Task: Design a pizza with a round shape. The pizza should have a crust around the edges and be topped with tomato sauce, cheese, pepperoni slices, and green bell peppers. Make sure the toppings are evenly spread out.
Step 299:
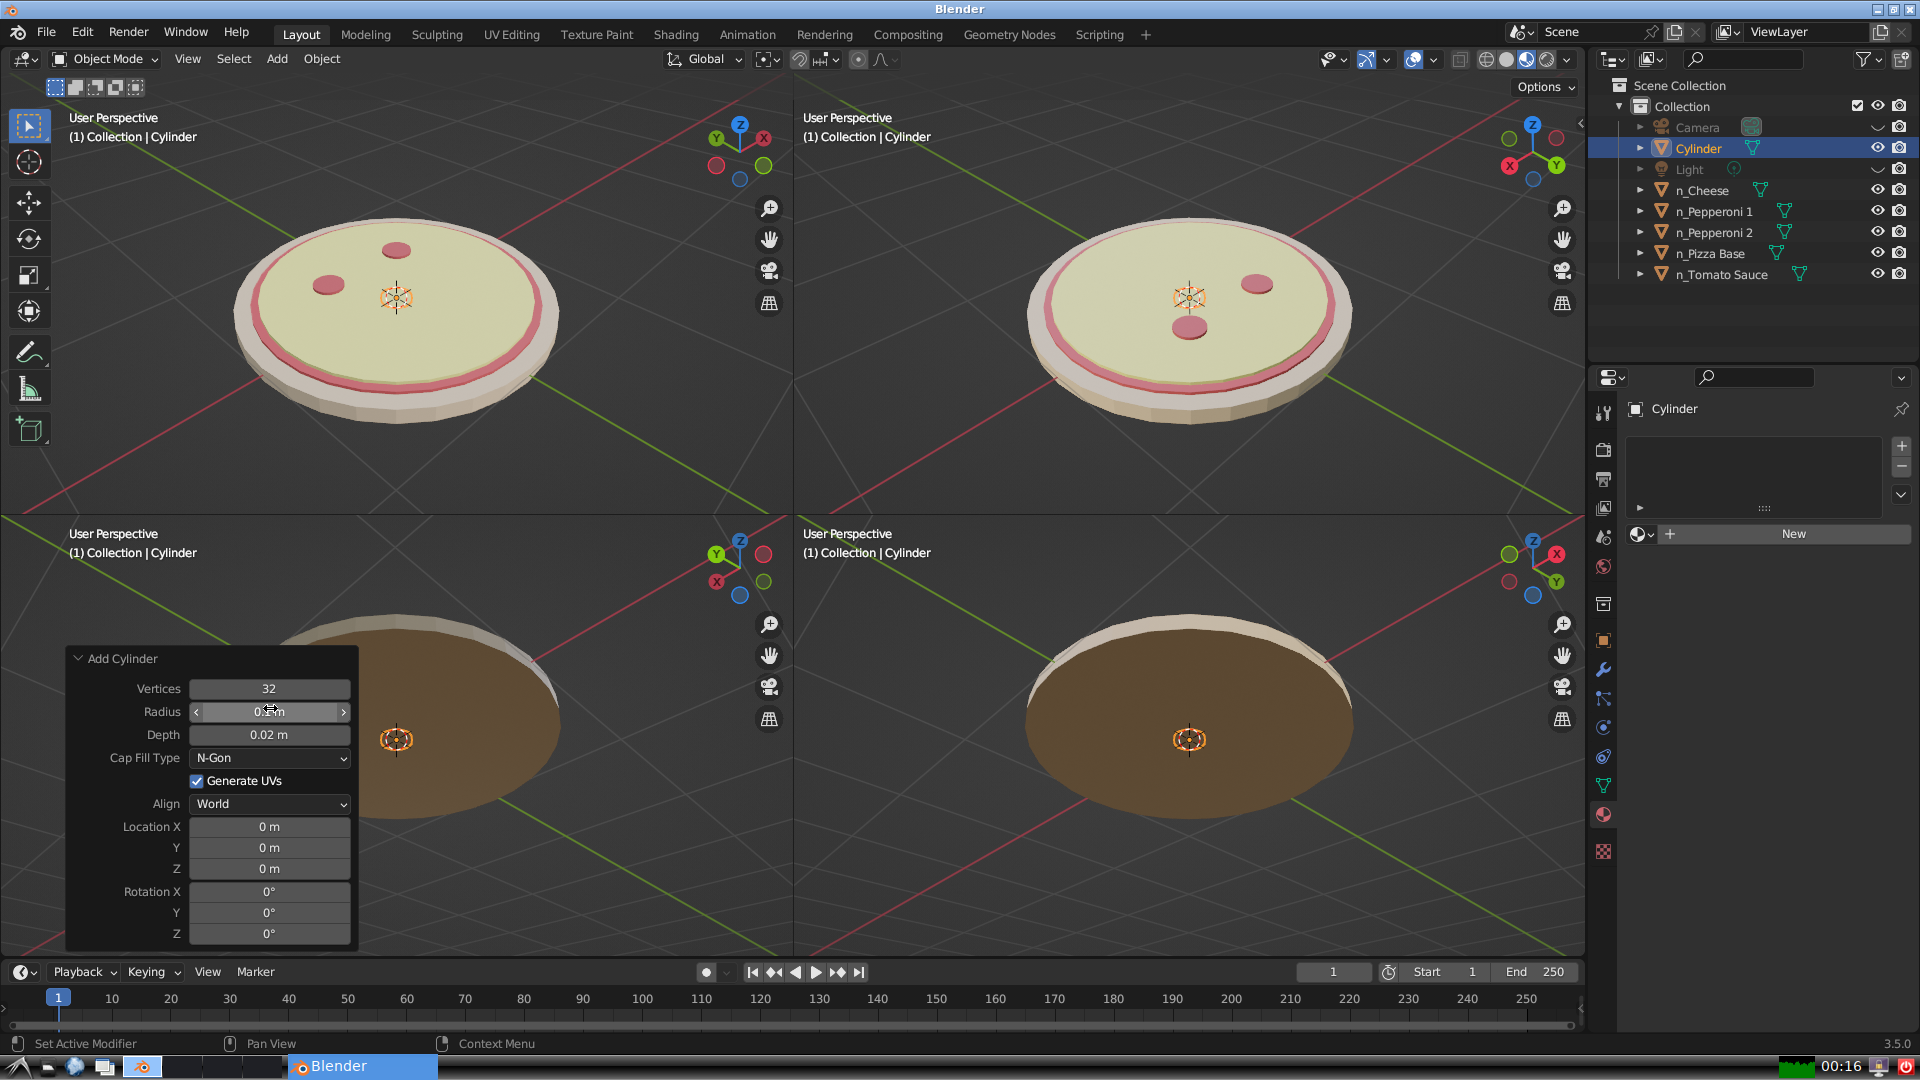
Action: click: no